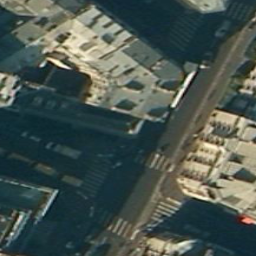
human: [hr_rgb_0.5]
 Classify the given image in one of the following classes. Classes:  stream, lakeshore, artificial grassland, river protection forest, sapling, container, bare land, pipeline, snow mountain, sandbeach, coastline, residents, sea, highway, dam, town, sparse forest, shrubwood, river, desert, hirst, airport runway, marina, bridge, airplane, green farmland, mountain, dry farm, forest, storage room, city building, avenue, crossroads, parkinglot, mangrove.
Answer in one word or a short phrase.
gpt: city building